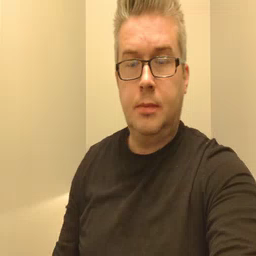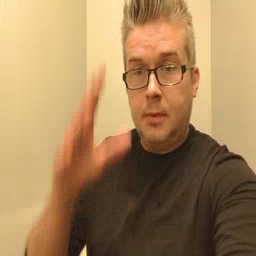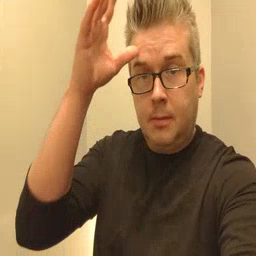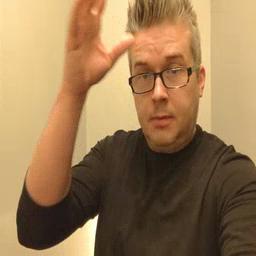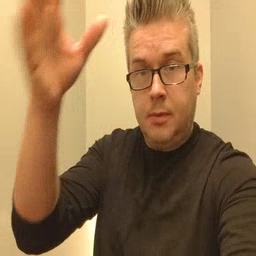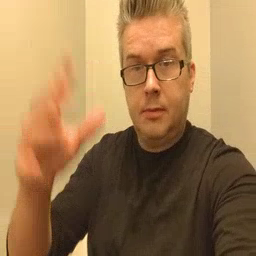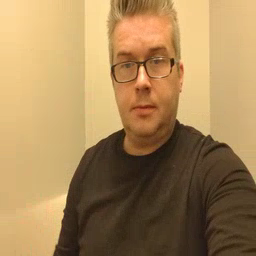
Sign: grandpa